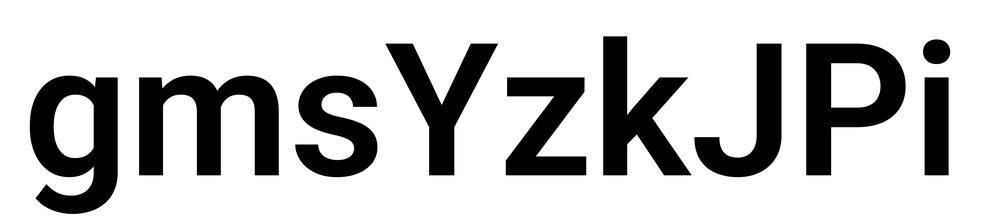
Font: Roboto_SemiBold